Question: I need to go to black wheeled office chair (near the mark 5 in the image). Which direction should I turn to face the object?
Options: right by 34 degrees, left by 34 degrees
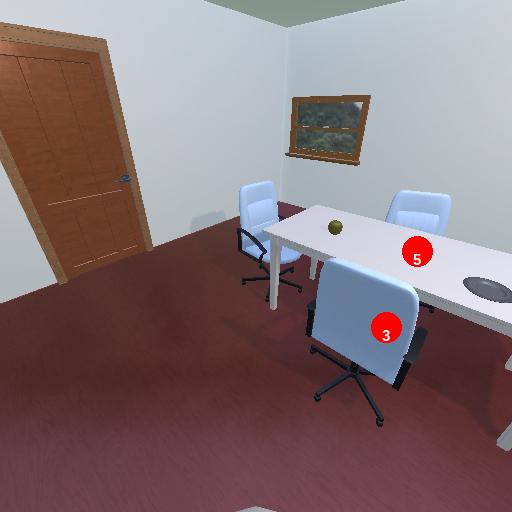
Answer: right by 34 degrees